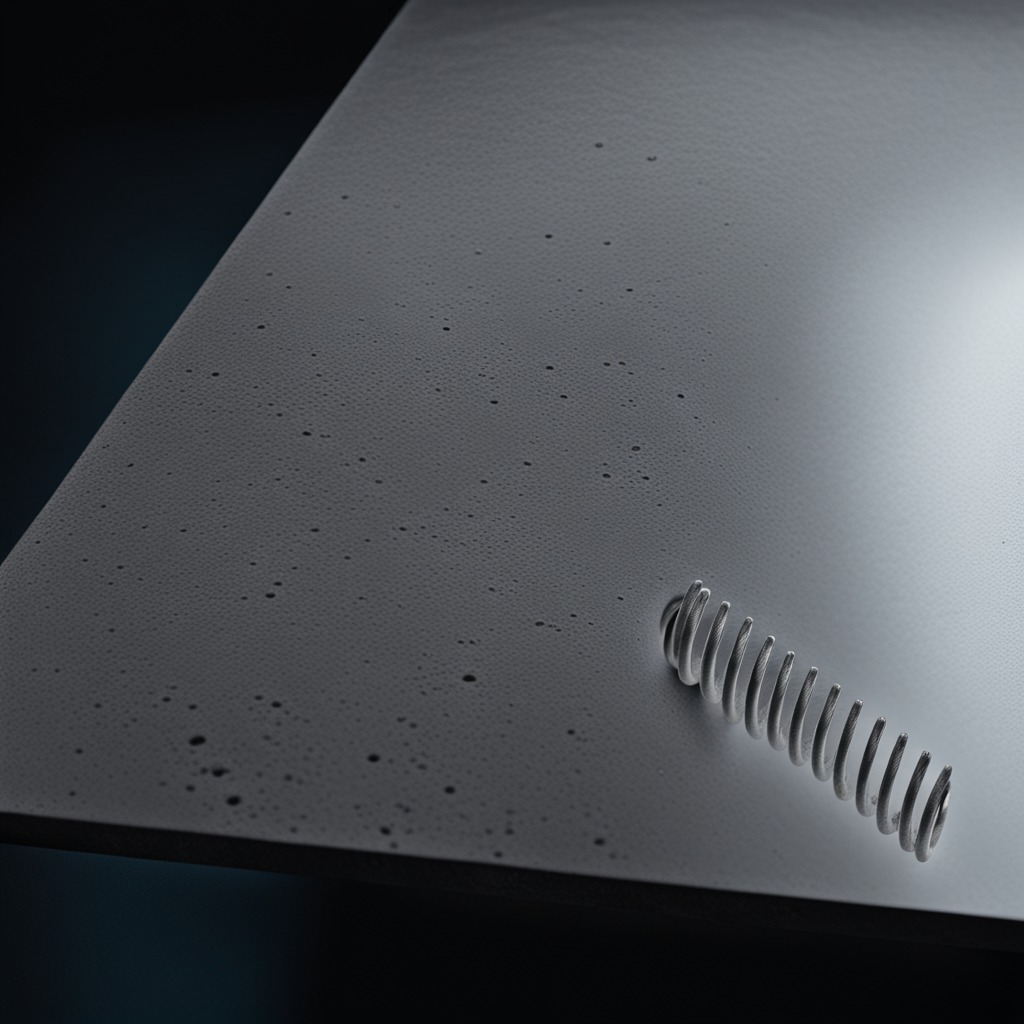
A coiled metal spring lies on the clean granite table inside a workshop at night dim ambient light soft shadows worn but